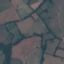
Label: Pasture